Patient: sex M, age 36
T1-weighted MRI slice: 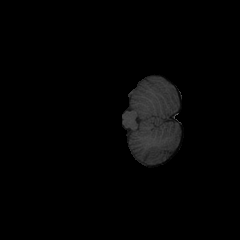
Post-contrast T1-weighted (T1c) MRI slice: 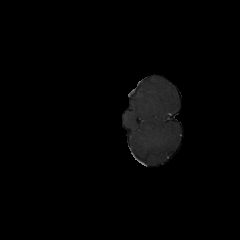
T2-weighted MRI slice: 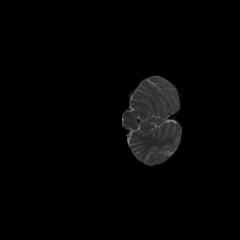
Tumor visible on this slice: no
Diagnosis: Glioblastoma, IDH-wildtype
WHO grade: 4